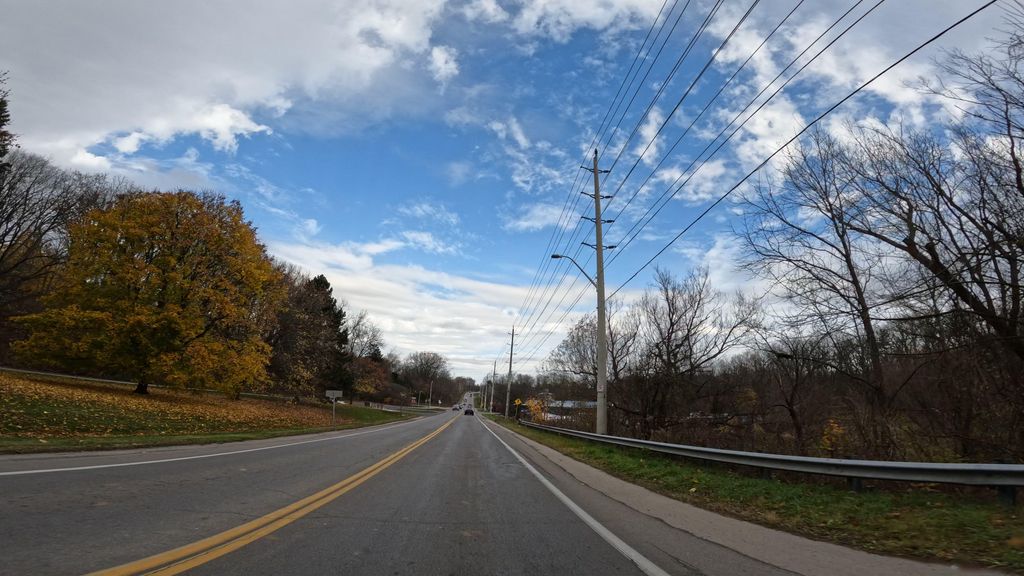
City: hamilton